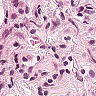
Metastatic tissue present: yes